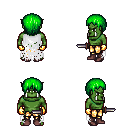
a pixel art fantasy rpg character, male body template, orc, green skin, white tattered cape, gold greaves, green plain hairstyle, gold gloves, maroon shoes, dagger, four views (front, back, left, right), 2x2 character sprite sheet, small pixel art, hard edges, no anti-aliasing